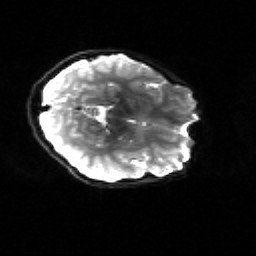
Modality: sbref
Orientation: axial
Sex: female
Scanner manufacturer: siemens
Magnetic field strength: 3 T
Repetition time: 5 s
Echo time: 0.071 s